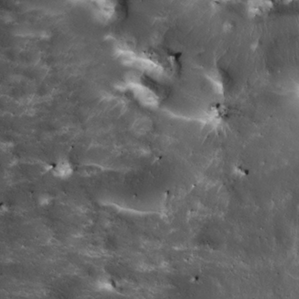
Label: non_frost